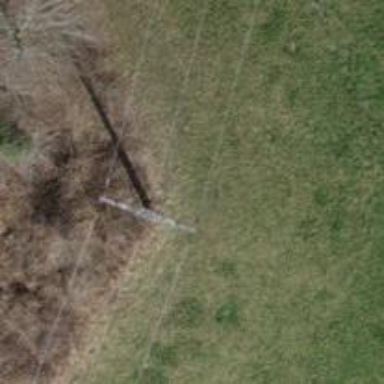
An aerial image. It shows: Concrete power pole.